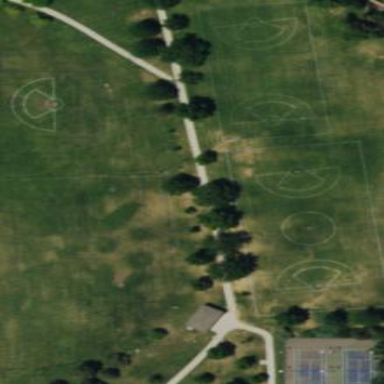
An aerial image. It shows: Grassy pitch designated for soccer and lacrosse.